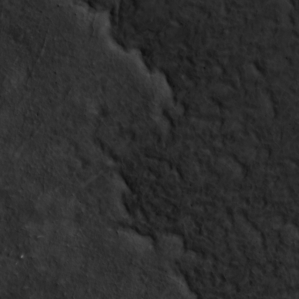
Label: non_frost